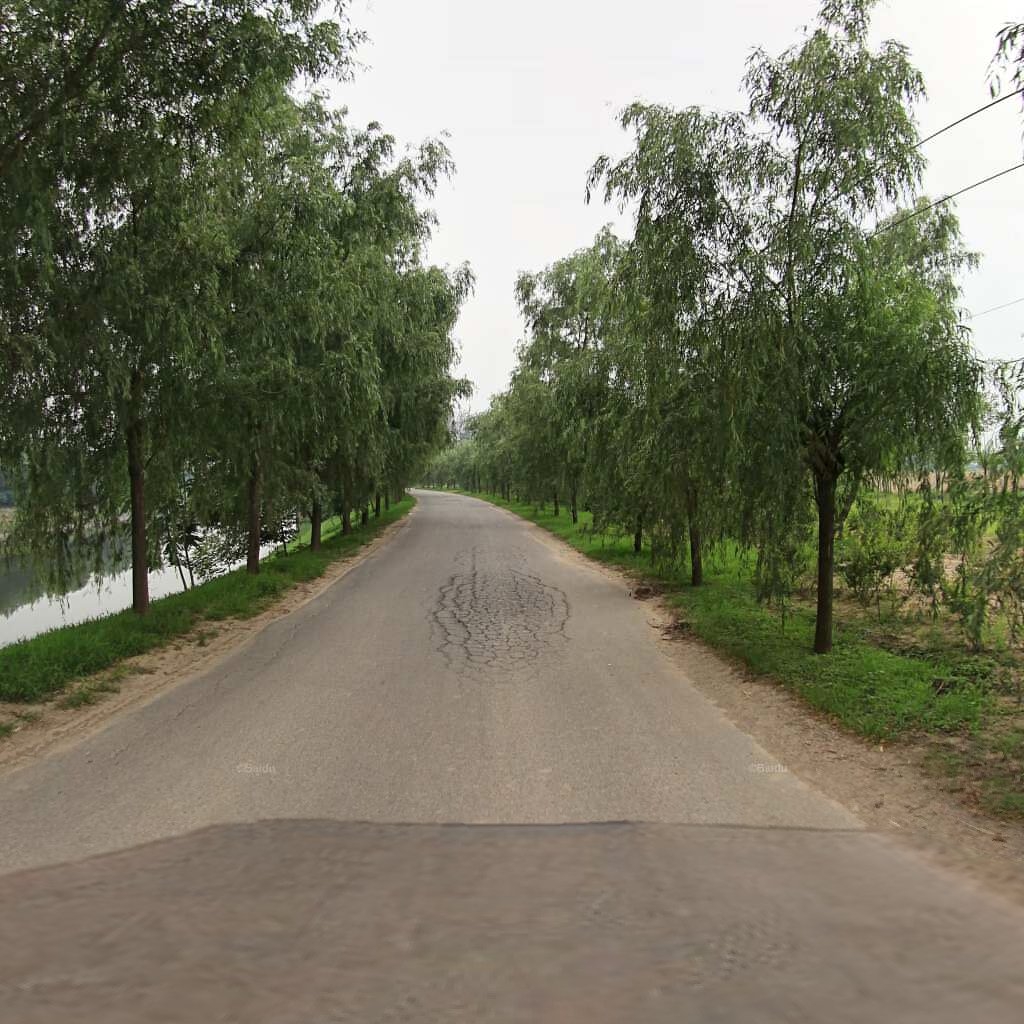
Region: Chaoyang
Road damage annotations: alligator crack, longitudinal crack